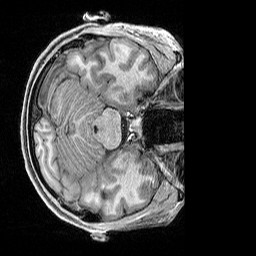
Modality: T1w
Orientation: axial
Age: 28
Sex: female
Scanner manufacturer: siemens
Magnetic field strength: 3 T
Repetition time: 2.5 s
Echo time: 0.00296 s